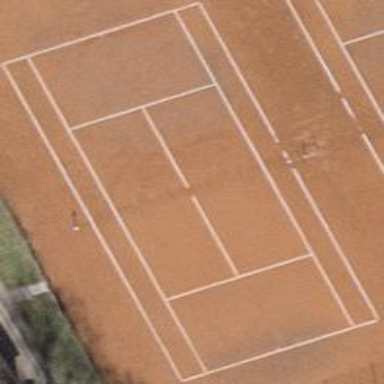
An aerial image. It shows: Tennis court in leisure pitch.